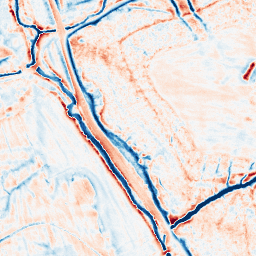
Category: edge_preserving
Decomposition family: guided
Decomposition parameters: radius: 4
eps: 0.001
Upsampling method: cubic_catmull_rom
Upsampling parameters: scale: 2
Upsampling scale: 2